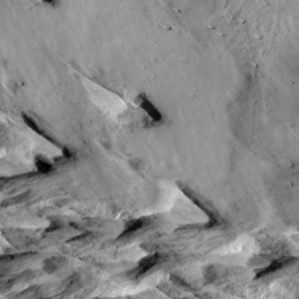
Label: non_frost